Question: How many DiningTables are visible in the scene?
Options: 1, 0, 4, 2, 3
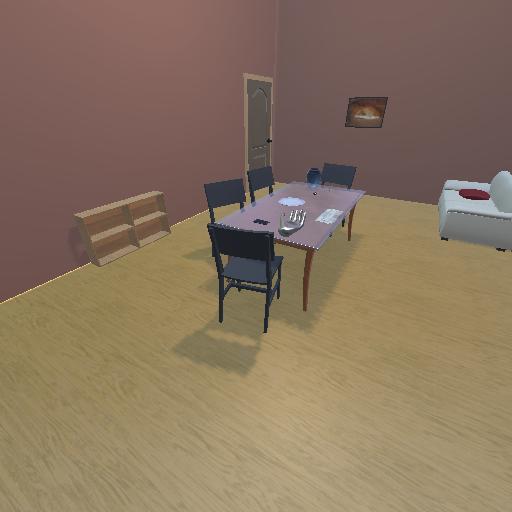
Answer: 1